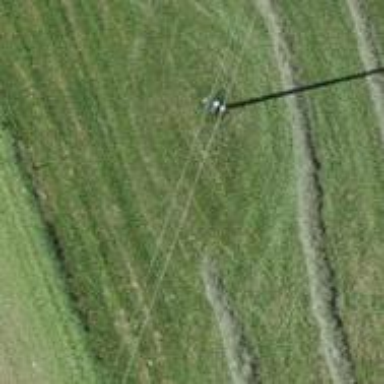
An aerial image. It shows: Power pole.